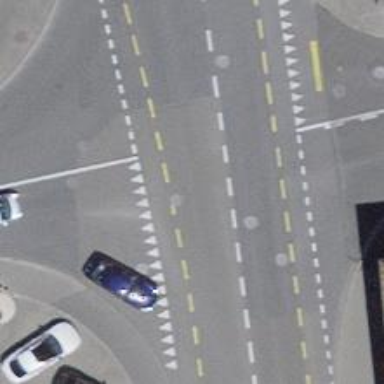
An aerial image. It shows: Road with traffic signals at crossing.